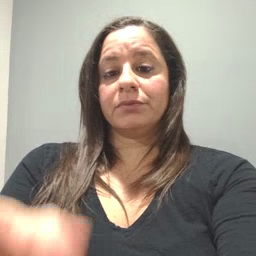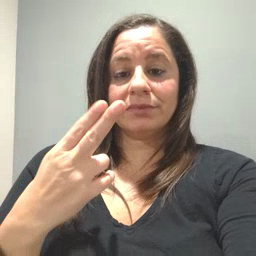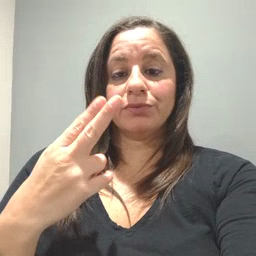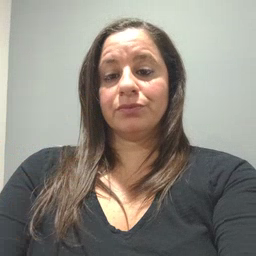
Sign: scissors